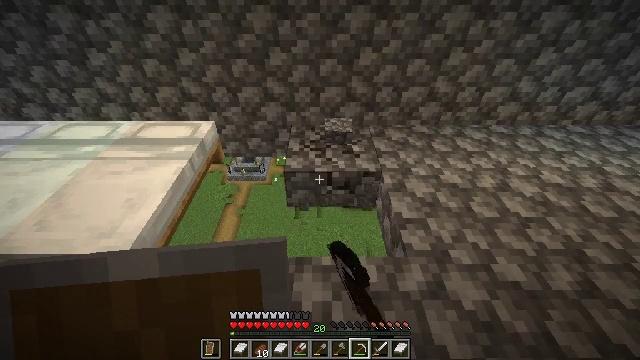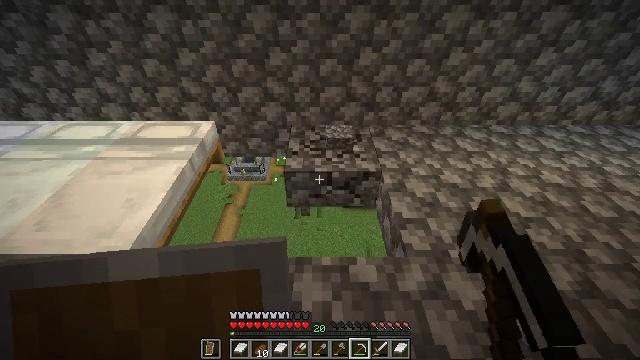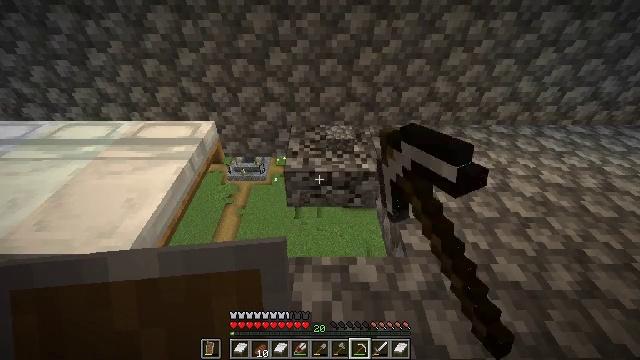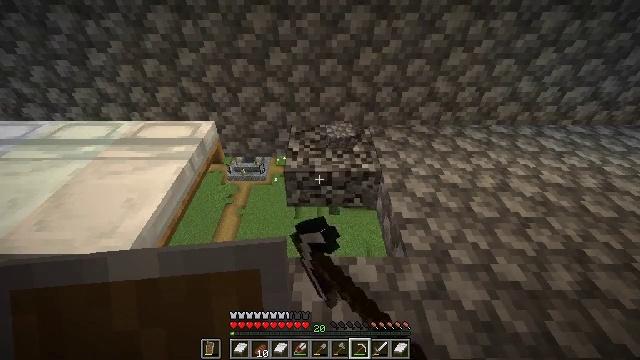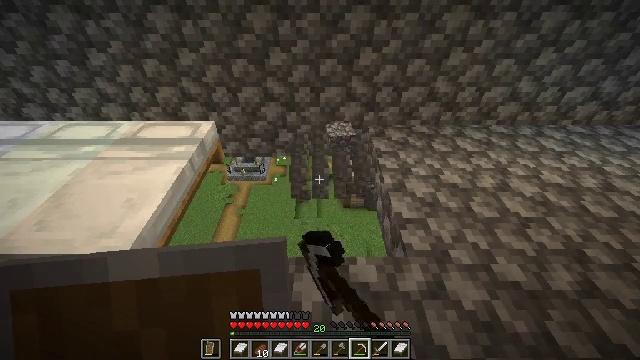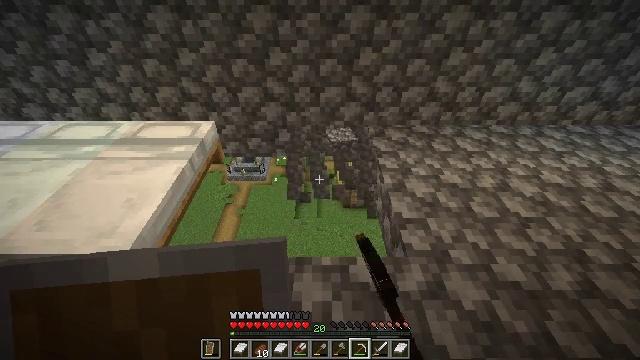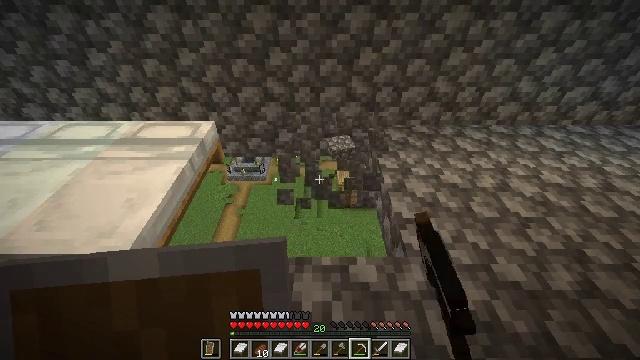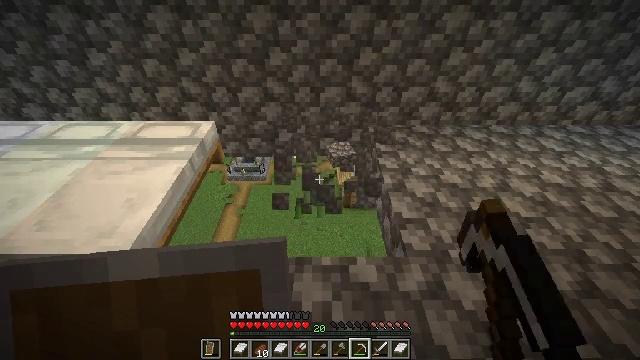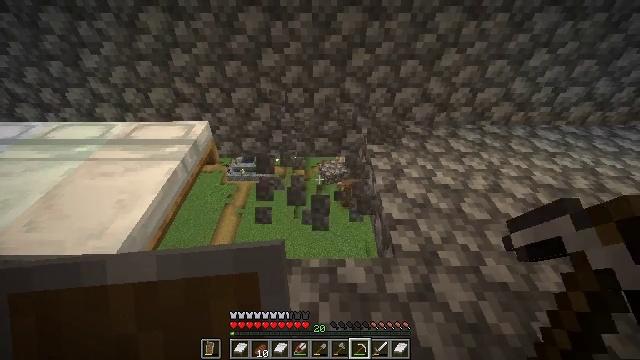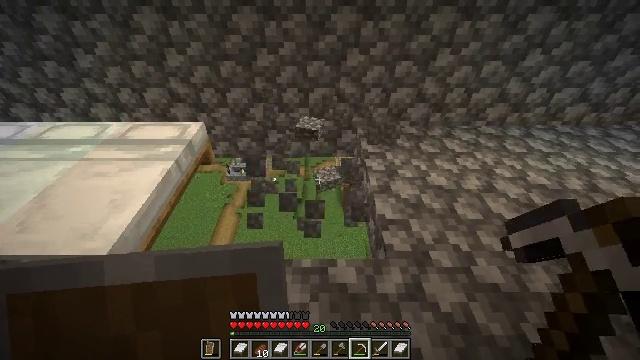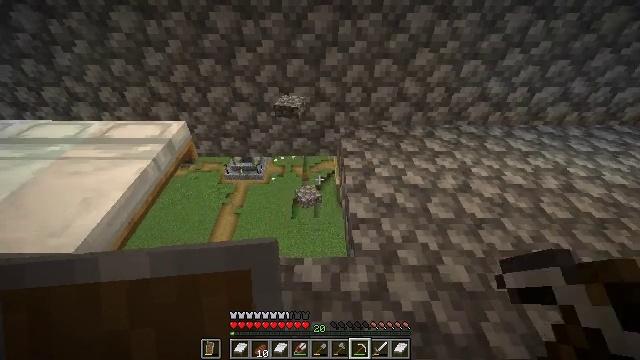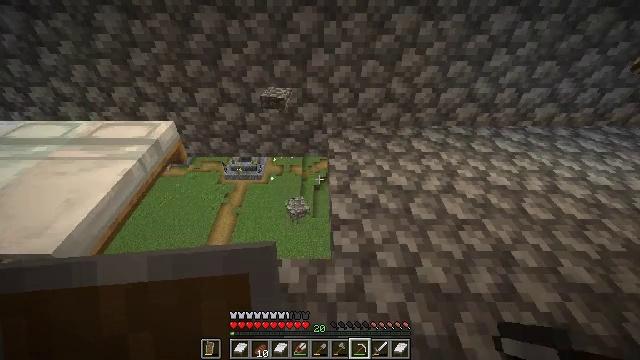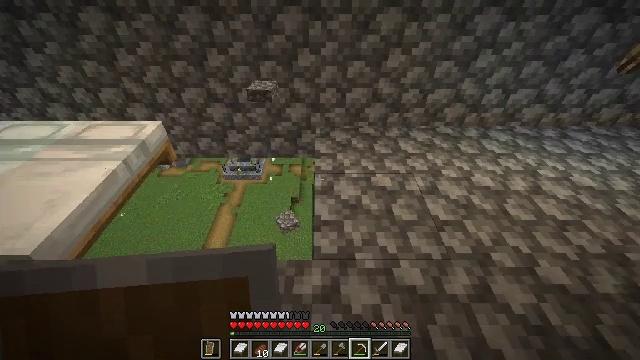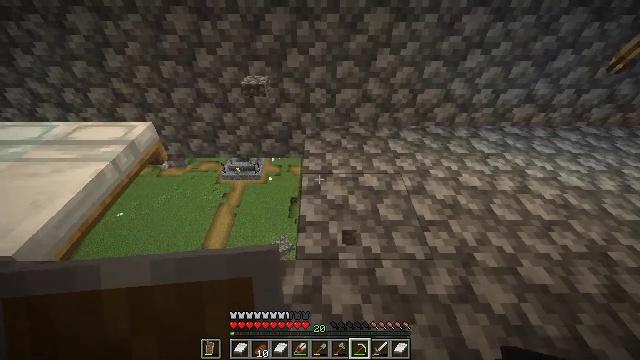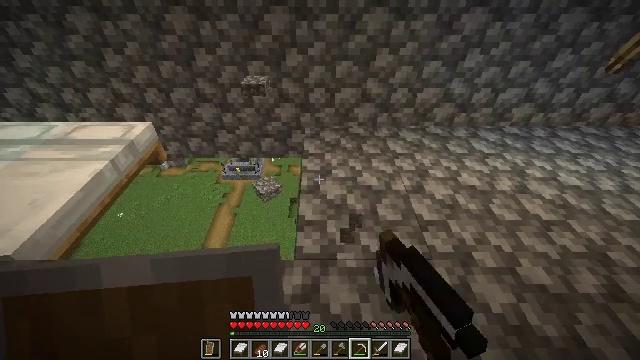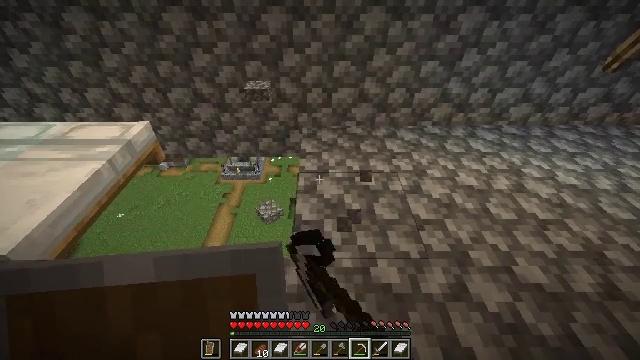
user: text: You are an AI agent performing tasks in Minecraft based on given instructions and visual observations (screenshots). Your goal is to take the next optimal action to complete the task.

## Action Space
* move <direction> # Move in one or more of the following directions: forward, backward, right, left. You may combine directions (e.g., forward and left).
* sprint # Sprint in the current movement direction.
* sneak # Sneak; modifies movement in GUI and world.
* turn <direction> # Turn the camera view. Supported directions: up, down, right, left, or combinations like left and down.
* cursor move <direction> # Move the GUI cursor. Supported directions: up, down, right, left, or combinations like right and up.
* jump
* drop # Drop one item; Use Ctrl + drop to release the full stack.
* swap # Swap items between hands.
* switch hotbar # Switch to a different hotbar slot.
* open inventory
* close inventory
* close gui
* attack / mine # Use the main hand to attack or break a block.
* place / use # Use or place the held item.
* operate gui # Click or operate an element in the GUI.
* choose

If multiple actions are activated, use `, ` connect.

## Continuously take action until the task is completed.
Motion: motion action
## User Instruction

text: Collect cobblestone slabs from your build.
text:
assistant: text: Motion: attack / mine
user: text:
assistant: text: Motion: attack / mine
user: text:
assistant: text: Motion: attack / mine
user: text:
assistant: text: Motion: attack / mine
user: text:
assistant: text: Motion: attack / mine
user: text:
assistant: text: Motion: attack / mine
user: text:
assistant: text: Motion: attack / mine
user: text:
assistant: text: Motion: move right, attack / mine
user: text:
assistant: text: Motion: move right, attack / mine
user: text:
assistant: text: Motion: move right, attack / mine
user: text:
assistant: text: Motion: move right, attack / mine
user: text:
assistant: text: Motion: attack / mine
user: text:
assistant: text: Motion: attack / mine
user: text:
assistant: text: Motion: attack / mine
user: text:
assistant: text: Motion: attack / mine
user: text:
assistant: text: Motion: attack / mine
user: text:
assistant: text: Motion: attack / mine
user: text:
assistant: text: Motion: attack / mine
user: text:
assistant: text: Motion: attack / mine
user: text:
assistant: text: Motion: attack / mine
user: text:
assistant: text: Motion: attack / mine
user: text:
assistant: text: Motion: attack / mine
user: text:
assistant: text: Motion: attack / mine
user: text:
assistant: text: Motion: attack / mine
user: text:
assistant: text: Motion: attack / mine
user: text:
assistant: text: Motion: attack / mine
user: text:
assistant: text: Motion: attack / mine
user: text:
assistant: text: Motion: attack / mine
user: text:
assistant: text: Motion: attack / mine
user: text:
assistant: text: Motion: attack / mine